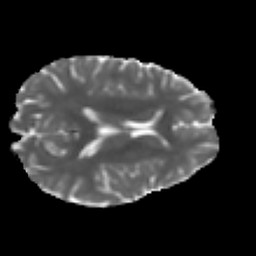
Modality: MD
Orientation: axial
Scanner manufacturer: ge
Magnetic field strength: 3 T
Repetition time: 7.98 s
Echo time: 0.0701 s